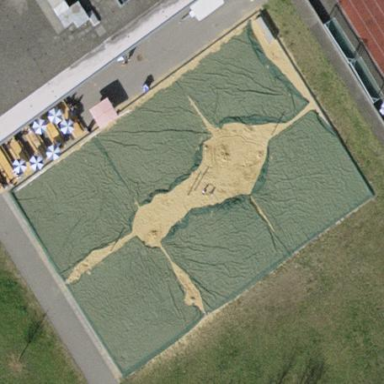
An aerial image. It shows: Sandy pitch for beach volleyball.